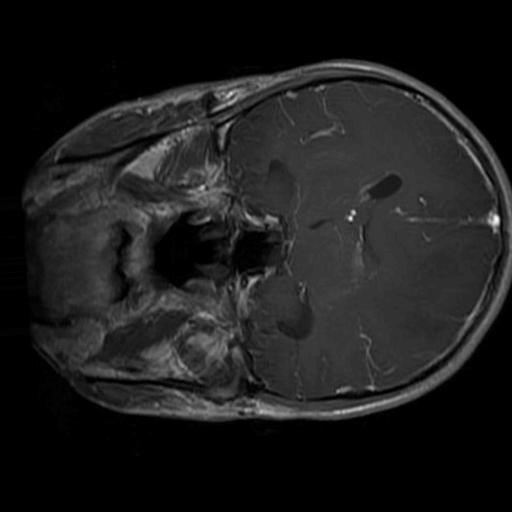
Label: brain_glioma